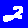
Digit: 2